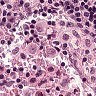
Metastatic tissue present: no